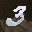
Label: 3